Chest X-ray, PA view. Patient: 34 years old, sex M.
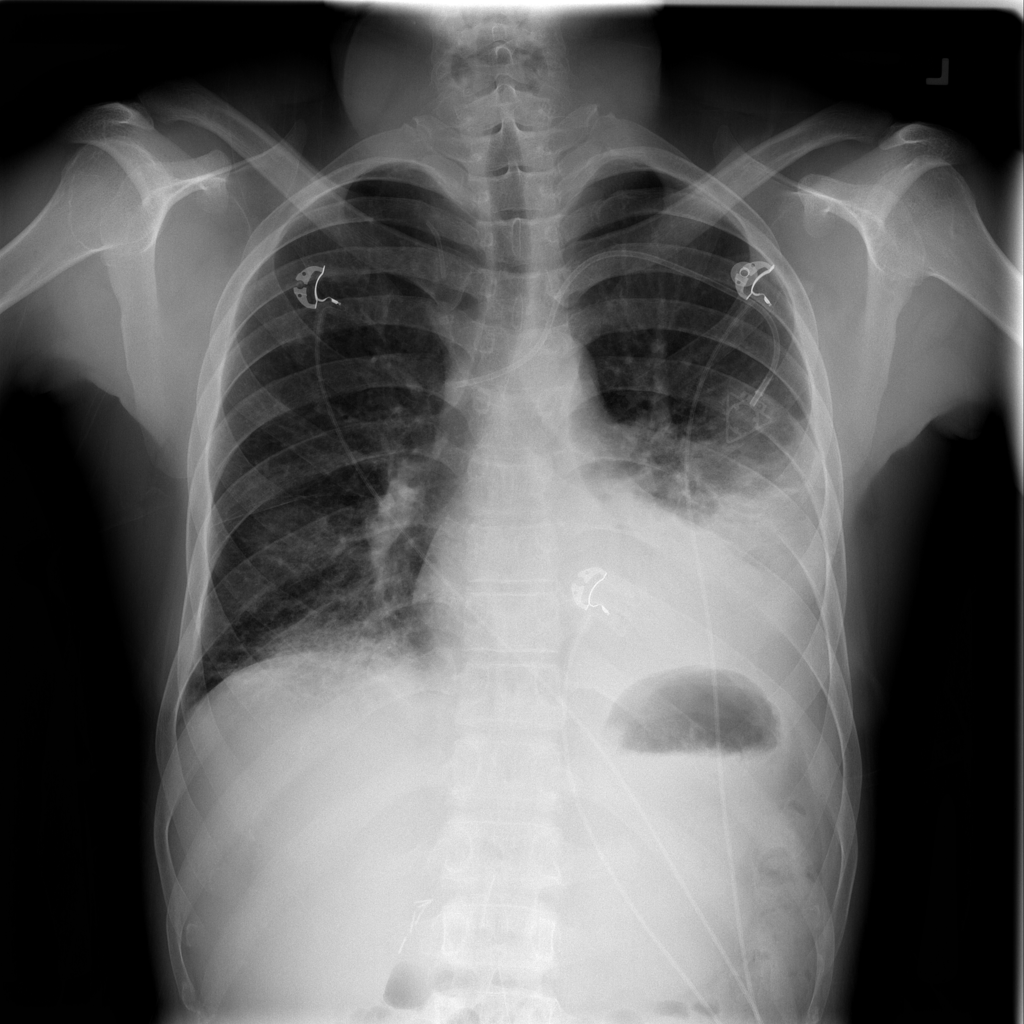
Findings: Effusion